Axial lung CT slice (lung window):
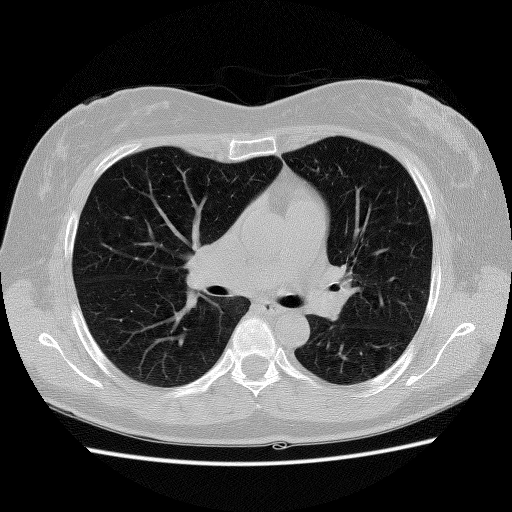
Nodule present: no